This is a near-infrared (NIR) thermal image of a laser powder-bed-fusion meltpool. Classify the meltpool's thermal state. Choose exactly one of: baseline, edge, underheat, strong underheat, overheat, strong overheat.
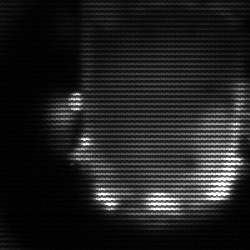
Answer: baseline